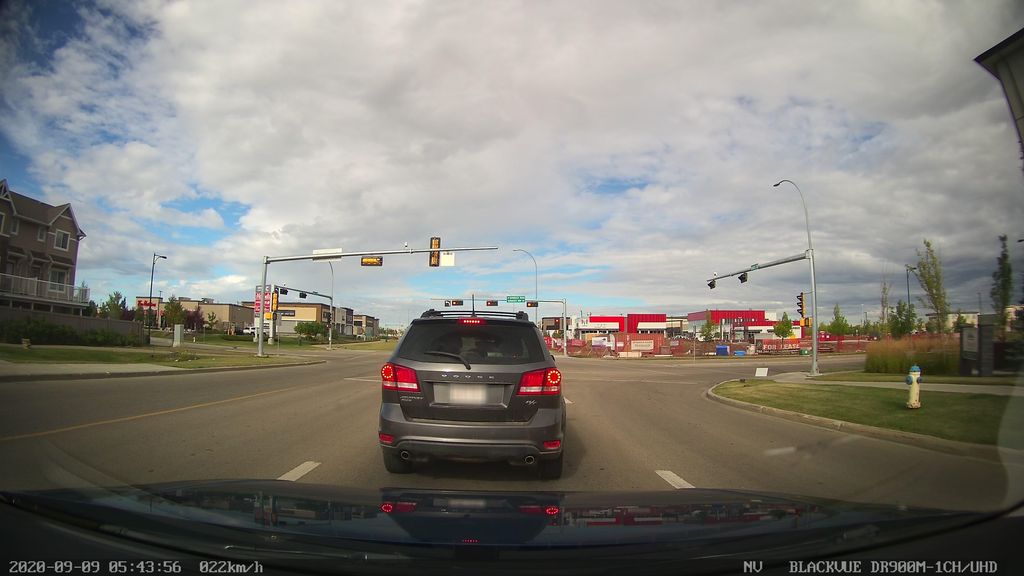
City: edmonton